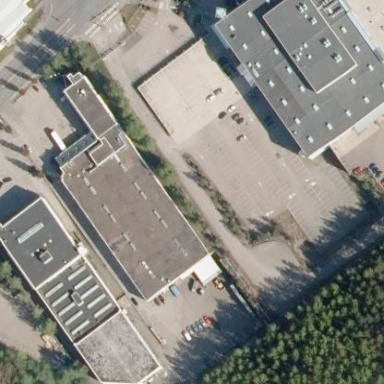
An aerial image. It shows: Multi-storey parking facility.